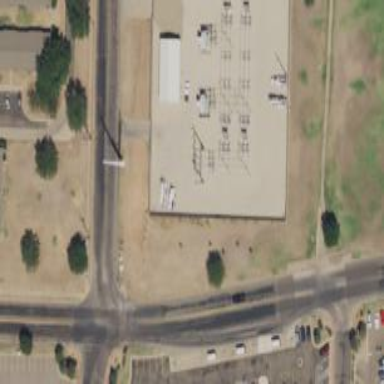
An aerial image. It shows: Switch used for power control.